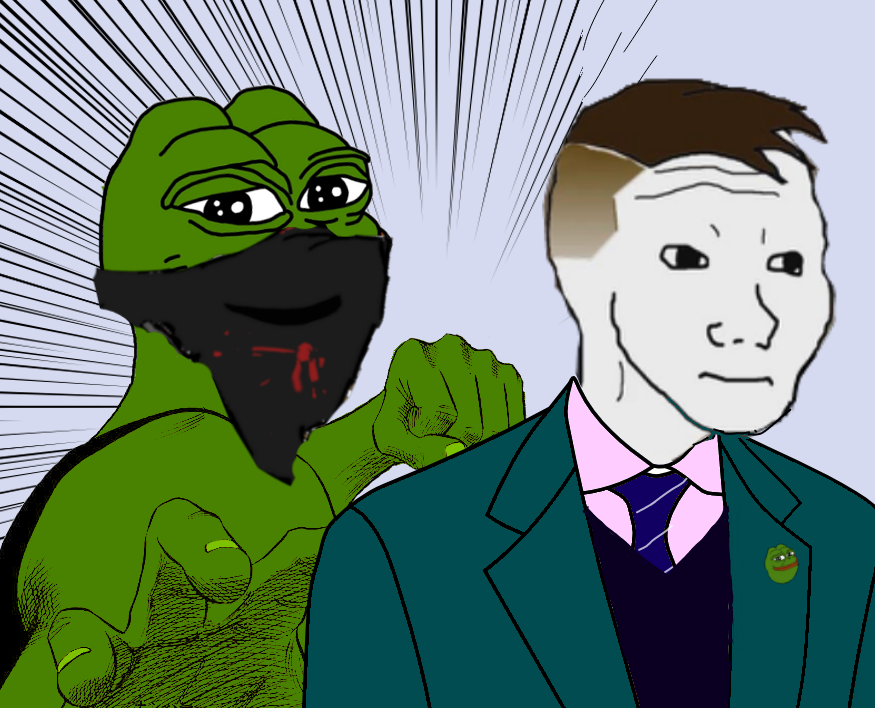
Label: 5_Wojak_with_Background